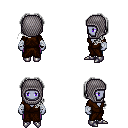
a pixel art fantasy rpg character, female body template, dark elf, purple skin, brown robe, magenta pants, gray princess hairstyle, chain hood, white cloth bandages, metal boots, four views (front, back, left, right), 2x2 character sprite sheet, small pixel art, hard edges, no anti-aliasing